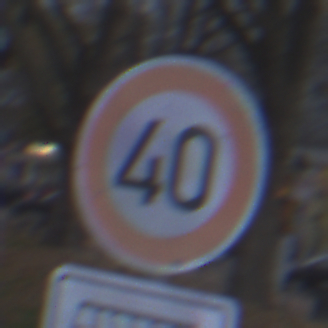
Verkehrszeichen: Geschwindigkeit40
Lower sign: HinweisDurchSinnbild13
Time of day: SunriseSunset
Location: Outdoor (Urban)
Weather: PartlyCloudy
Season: NotSpecified
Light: Natural